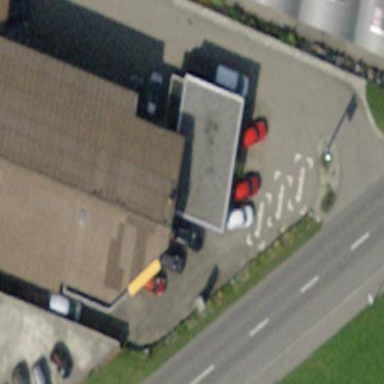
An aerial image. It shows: Building used as car repair shop.